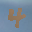
Label: 4